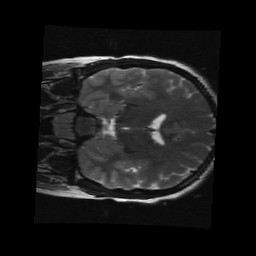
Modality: T2w
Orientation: coronal
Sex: female
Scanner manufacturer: ge
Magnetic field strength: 3 T
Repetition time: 5 s
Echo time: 0.101 s